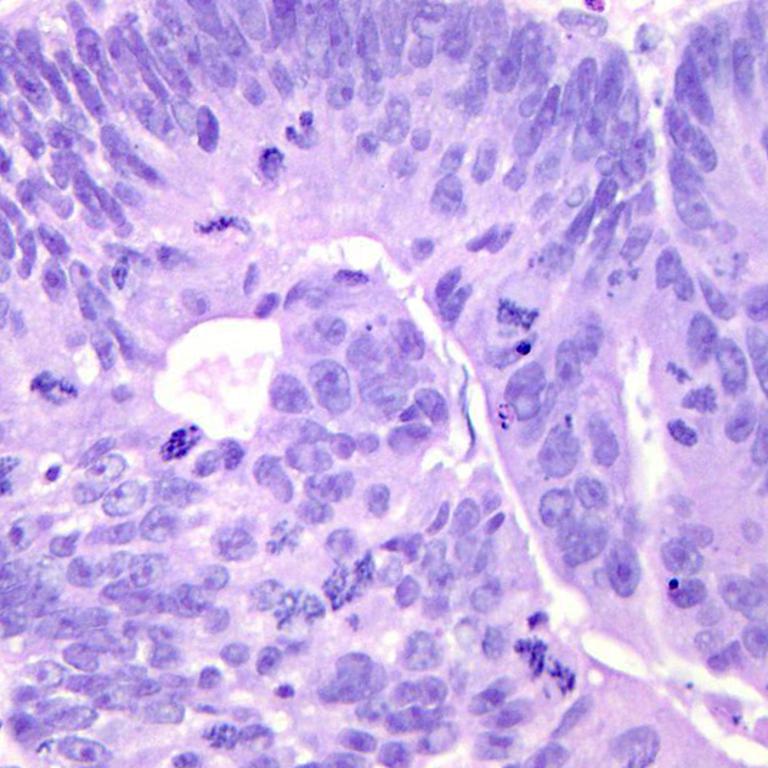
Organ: colon
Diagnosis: adenocarcinomas